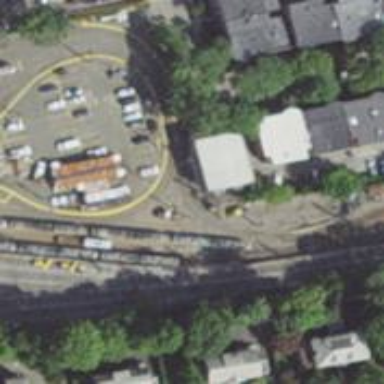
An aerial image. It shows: Light rail yard with electrified contact lines.